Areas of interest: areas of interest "Scientific Research Institution"
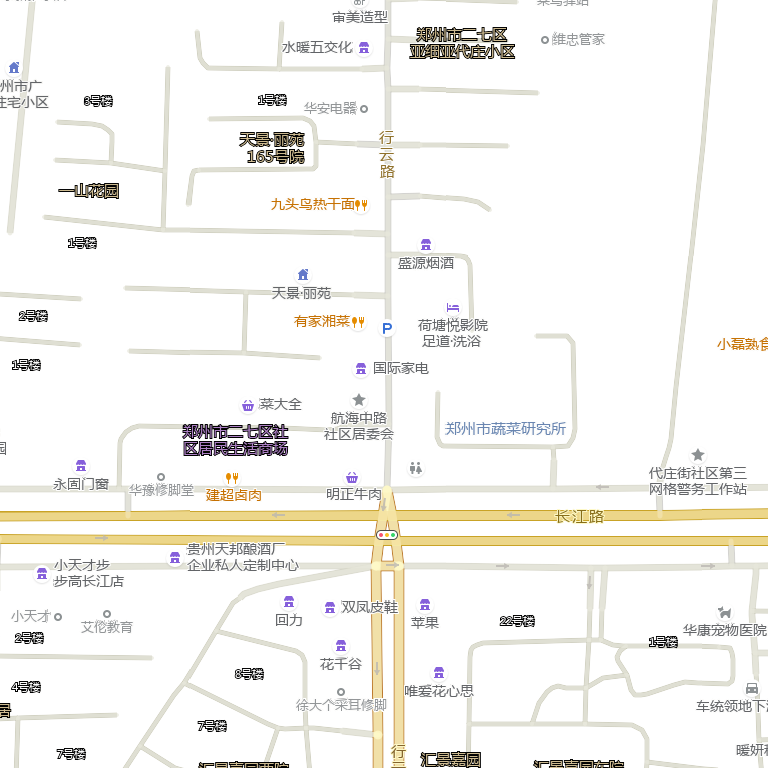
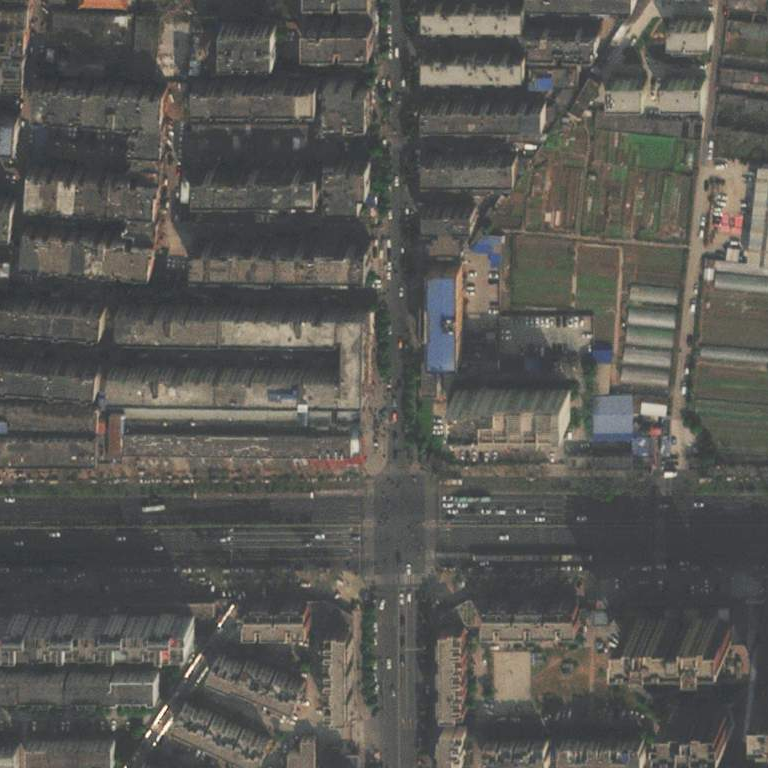